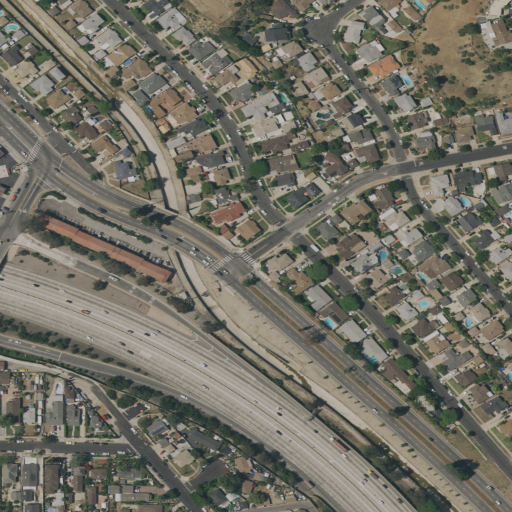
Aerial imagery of valley in California named Chandler Canyon containing medium intensity development, low intensity development, and high intensity development